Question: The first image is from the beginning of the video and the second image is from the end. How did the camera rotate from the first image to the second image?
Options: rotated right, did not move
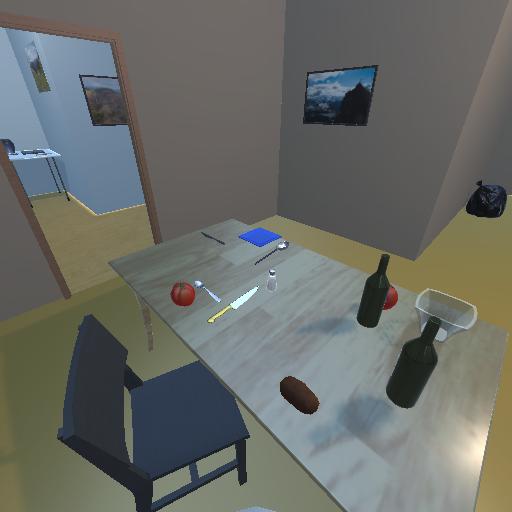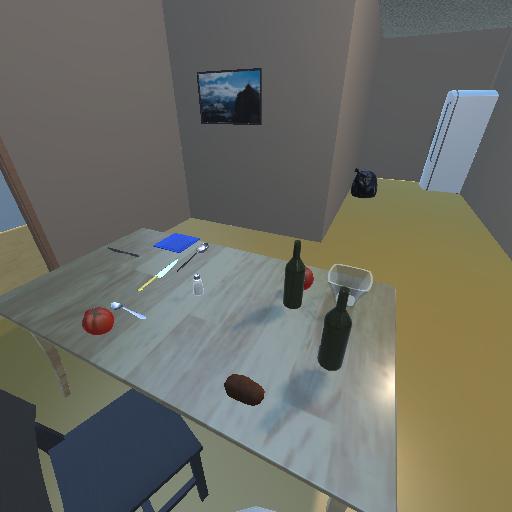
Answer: rotated right